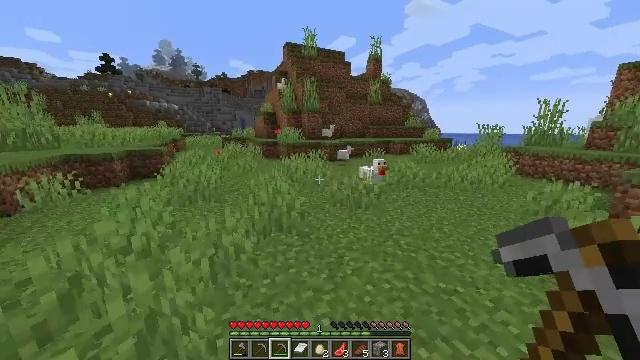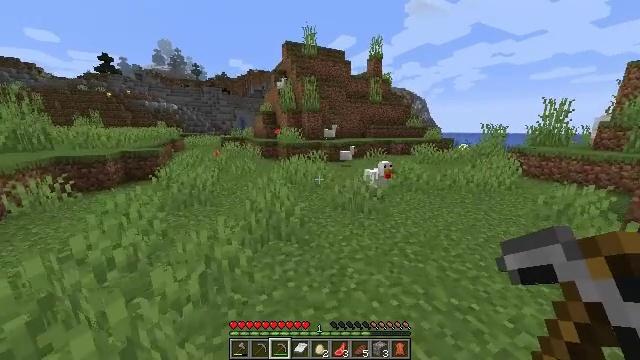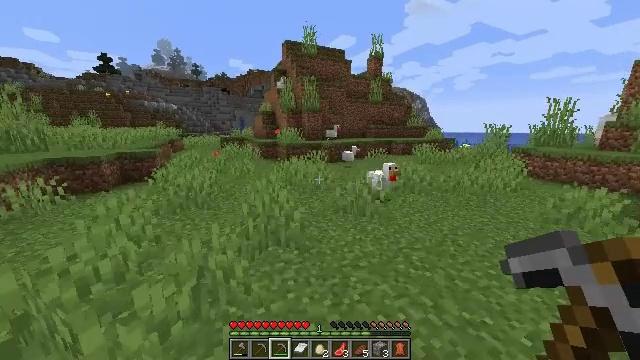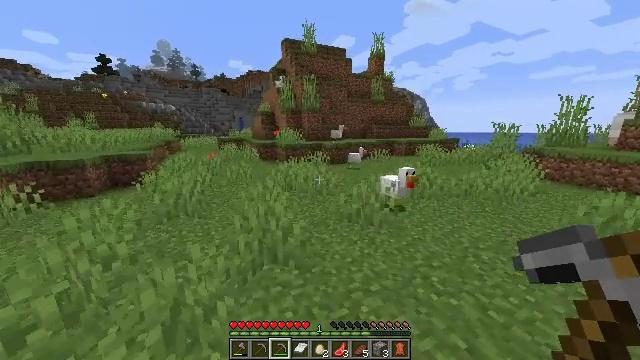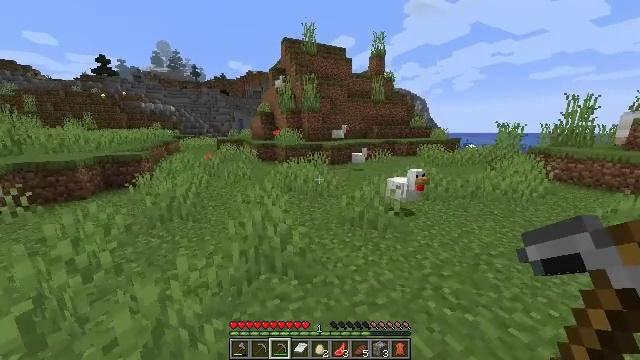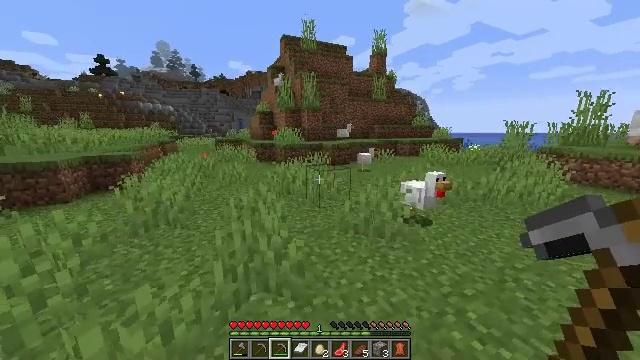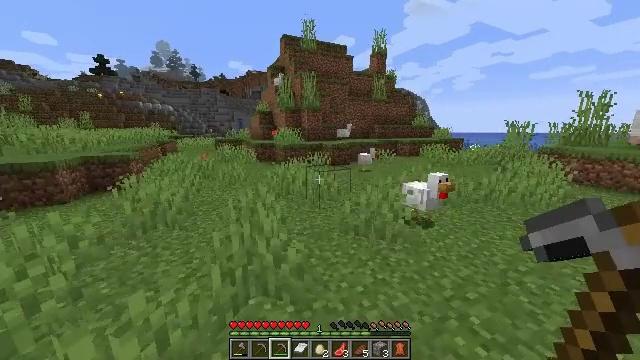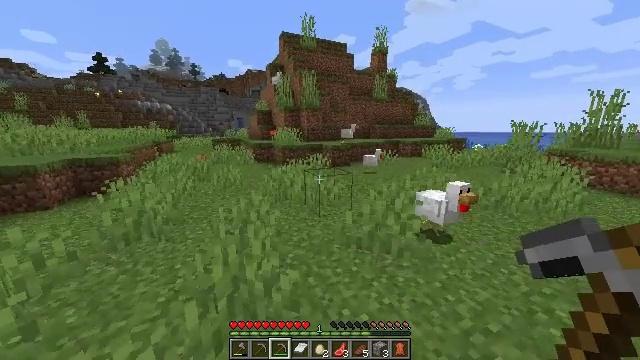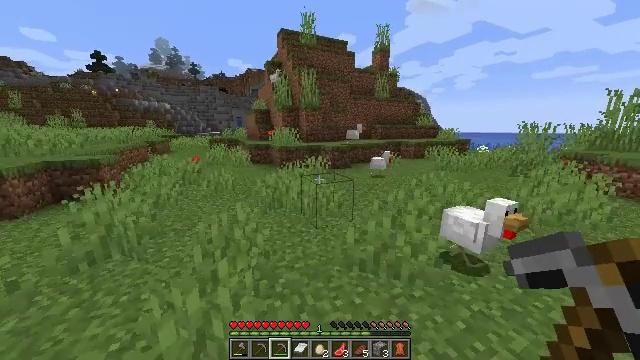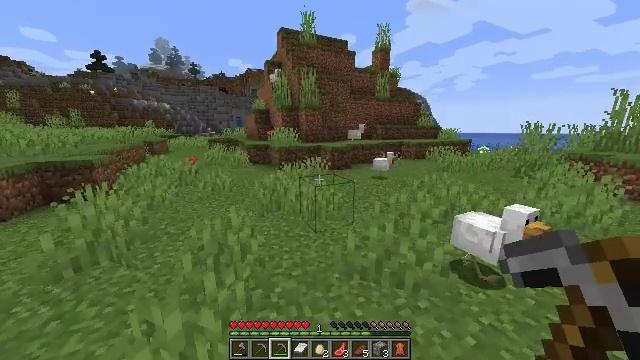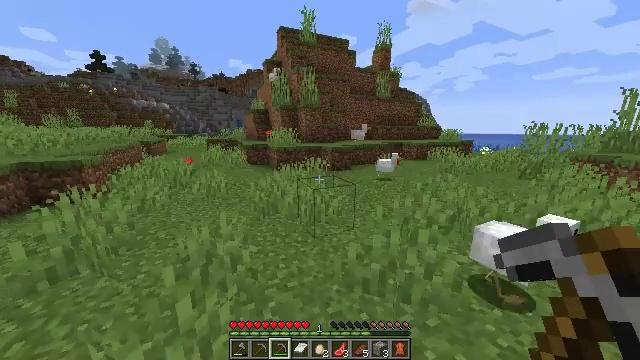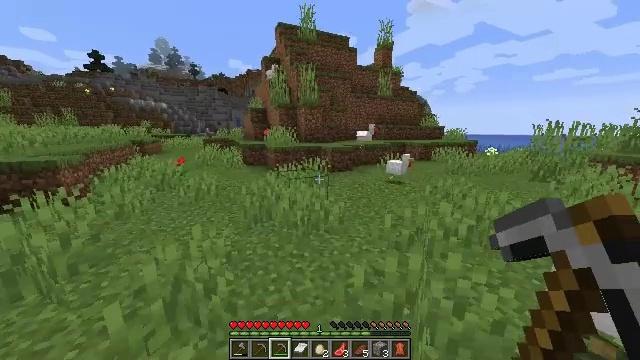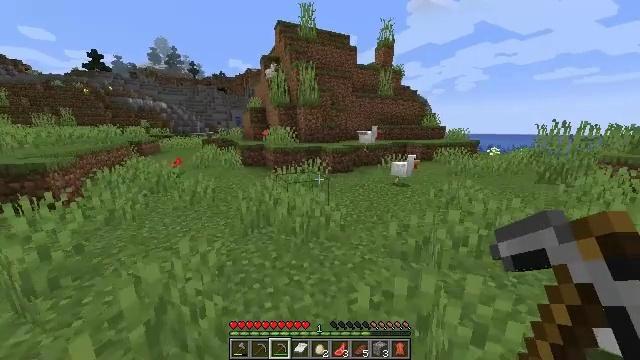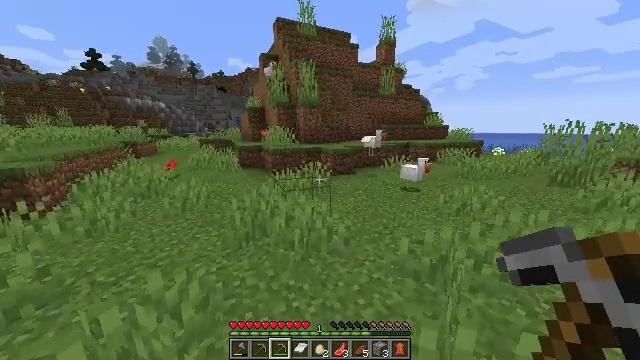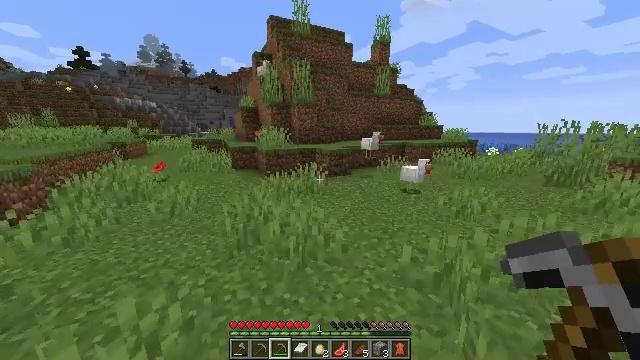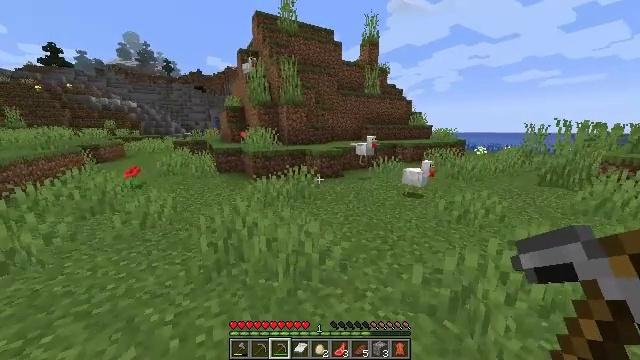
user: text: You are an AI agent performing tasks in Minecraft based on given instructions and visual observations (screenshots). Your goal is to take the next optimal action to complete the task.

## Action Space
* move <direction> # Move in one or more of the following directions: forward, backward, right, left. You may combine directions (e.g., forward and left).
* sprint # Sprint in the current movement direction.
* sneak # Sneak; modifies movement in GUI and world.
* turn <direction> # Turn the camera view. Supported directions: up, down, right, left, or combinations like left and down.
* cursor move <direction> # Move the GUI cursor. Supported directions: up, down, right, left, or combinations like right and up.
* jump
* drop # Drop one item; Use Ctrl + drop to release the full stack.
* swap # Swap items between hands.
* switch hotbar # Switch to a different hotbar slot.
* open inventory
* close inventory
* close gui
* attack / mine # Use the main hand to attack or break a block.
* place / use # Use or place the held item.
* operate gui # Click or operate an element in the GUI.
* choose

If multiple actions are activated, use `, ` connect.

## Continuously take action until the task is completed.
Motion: motion action
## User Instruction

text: Gather sugar cane for crafting.
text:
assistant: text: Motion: move forward, sprint
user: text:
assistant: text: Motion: move forward, sprint
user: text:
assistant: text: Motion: move forward, sprint
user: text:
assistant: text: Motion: move forward, sprint
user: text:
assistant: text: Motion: move forward, sprint
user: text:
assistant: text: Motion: move forward, sprint
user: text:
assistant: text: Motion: move forward, sprint
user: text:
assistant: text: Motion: move forward, sprint
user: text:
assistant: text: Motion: move forward, sprint
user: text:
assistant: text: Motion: move forward, sprint
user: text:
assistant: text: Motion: move forward, sprint
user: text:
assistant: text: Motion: move forward, sprint
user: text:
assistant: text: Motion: move forward, sprint
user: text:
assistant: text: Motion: move forward, sprint, turn right
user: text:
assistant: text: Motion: move forward, sprint, turn right
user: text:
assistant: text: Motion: move forward, sprint
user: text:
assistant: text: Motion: move forward, sprint, turn right
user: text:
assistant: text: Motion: move forward, sprint, turn right
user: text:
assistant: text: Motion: move forward, sprint, turn right
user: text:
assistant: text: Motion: move forward, sprint, turn right
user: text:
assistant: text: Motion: move forward, sprint, turn right
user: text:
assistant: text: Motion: move forward, sprint, turn right
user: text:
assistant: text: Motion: move forward, sprint
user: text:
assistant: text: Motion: move forward, sprint
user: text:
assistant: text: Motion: move forward, sprint
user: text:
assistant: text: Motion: move forward, sprint
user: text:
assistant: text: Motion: move forward, sprint
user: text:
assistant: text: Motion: move forward, sprint
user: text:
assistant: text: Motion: move forward, sprint
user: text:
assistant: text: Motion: move forward, sprint